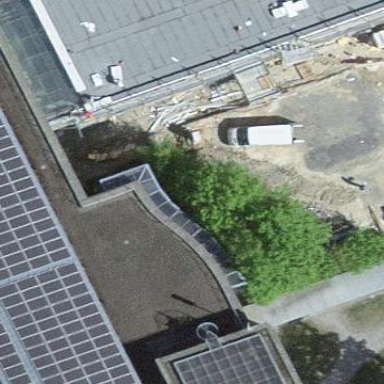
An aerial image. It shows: Flat-roofed school building.